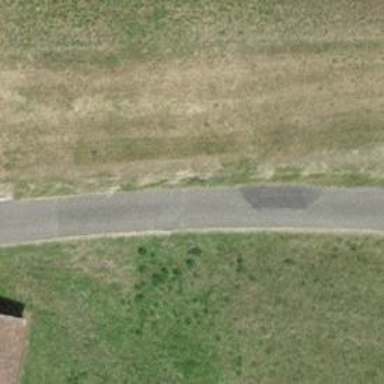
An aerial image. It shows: Unclassified road.